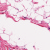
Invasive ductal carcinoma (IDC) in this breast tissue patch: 0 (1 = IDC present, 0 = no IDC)